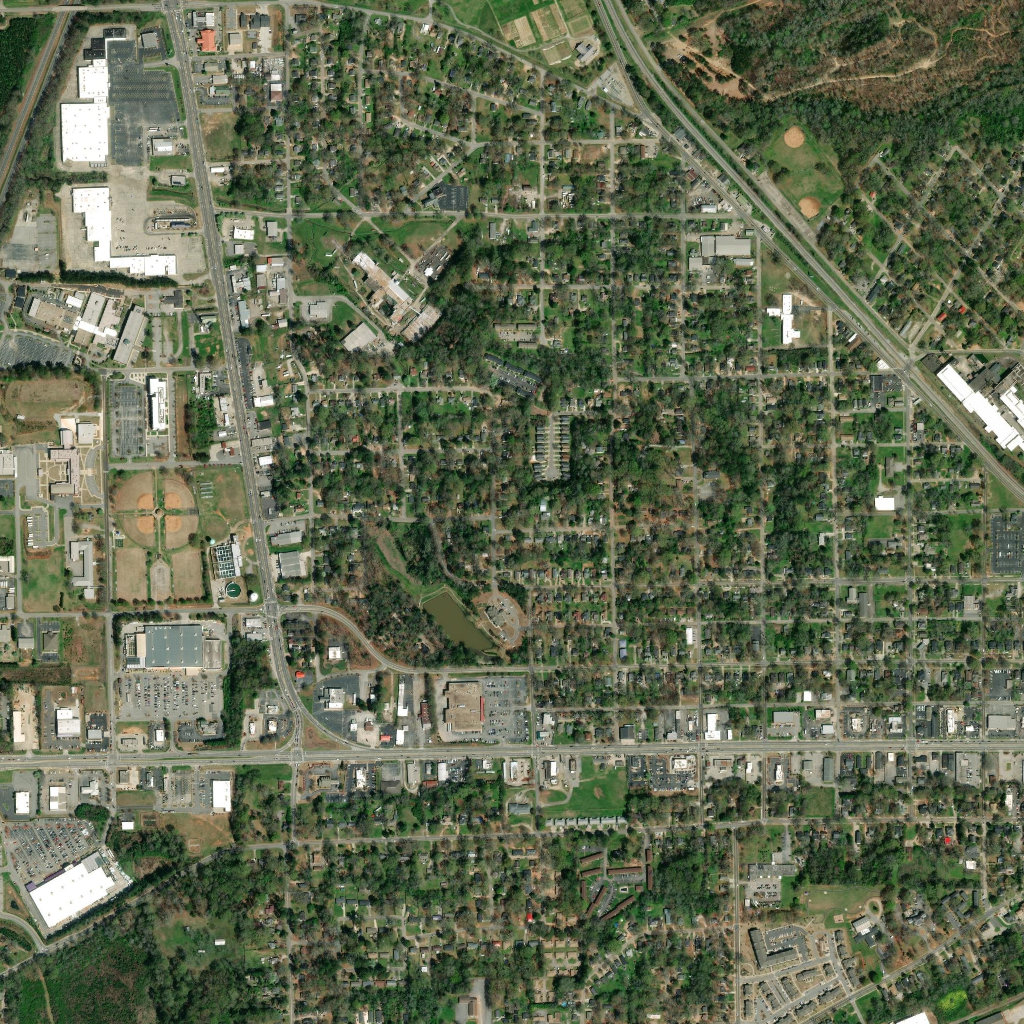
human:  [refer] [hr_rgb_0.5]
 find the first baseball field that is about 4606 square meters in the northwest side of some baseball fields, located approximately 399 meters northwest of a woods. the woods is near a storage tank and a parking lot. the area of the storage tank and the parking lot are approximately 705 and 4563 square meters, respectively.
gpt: <box>[[11, 46, 15, 49, 0]]</box>